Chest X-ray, AP view. Patient: 37 years old, sex M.
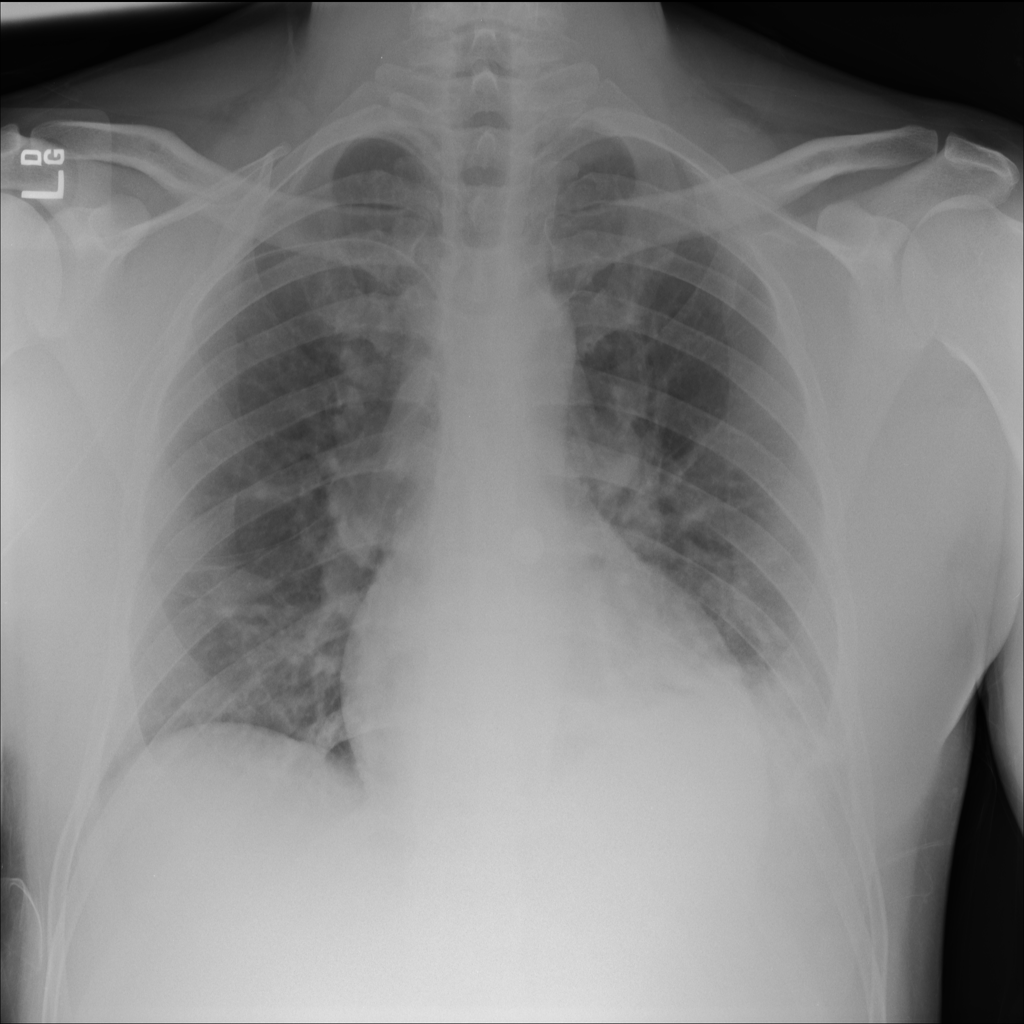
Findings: No Finding